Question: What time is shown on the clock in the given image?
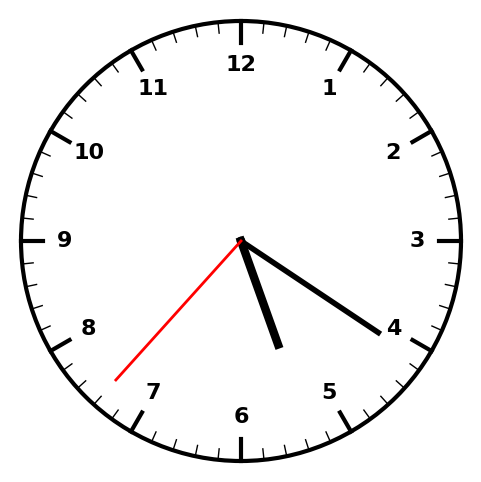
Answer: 05:20:37